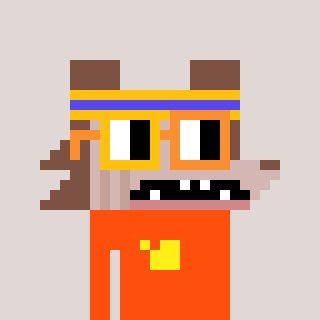
a pixel art character with square yellow and orange glasses, a werewolf-shaped head and a orange-colored body on a warm background